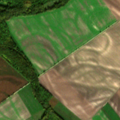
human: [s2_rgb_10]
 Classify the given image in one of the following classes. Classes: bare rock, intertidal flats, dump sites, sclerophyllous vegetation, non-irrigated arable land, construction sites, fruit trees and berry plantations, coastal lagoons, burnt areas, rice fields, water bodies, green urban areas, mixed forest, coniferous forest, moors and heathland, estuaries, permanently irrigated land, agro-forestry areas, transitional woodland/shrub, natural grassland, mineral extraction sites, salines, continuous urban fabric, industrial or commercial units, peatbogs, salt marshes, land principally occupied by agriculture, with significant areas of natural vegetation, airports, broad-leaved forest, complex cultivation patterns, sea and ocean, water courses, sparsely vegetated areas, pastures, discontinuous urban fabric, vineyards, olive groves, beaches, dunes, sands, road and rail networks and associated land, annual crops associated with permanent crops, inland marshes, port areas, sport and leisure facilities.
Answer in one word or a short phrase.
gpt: non-irrigated arable land, broad-leaved forest